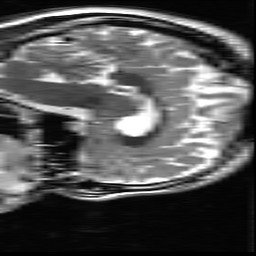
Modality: T2w
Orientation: sagittal
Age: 20
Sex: male
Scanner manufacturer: ge
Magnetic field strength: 3 T
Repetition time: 5.192 s
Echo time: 0.1003 s